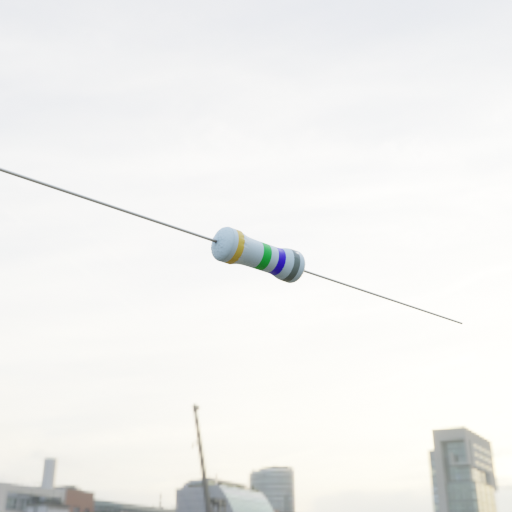
Resistor colour bands (in order): gold, green, blue, gray